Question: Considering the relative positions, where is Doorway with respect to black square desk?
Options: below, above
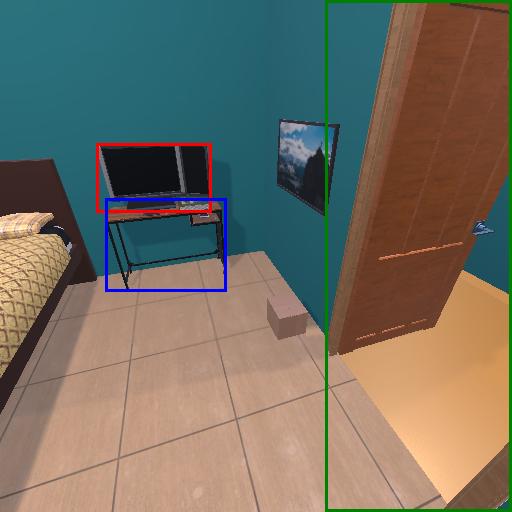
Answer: below